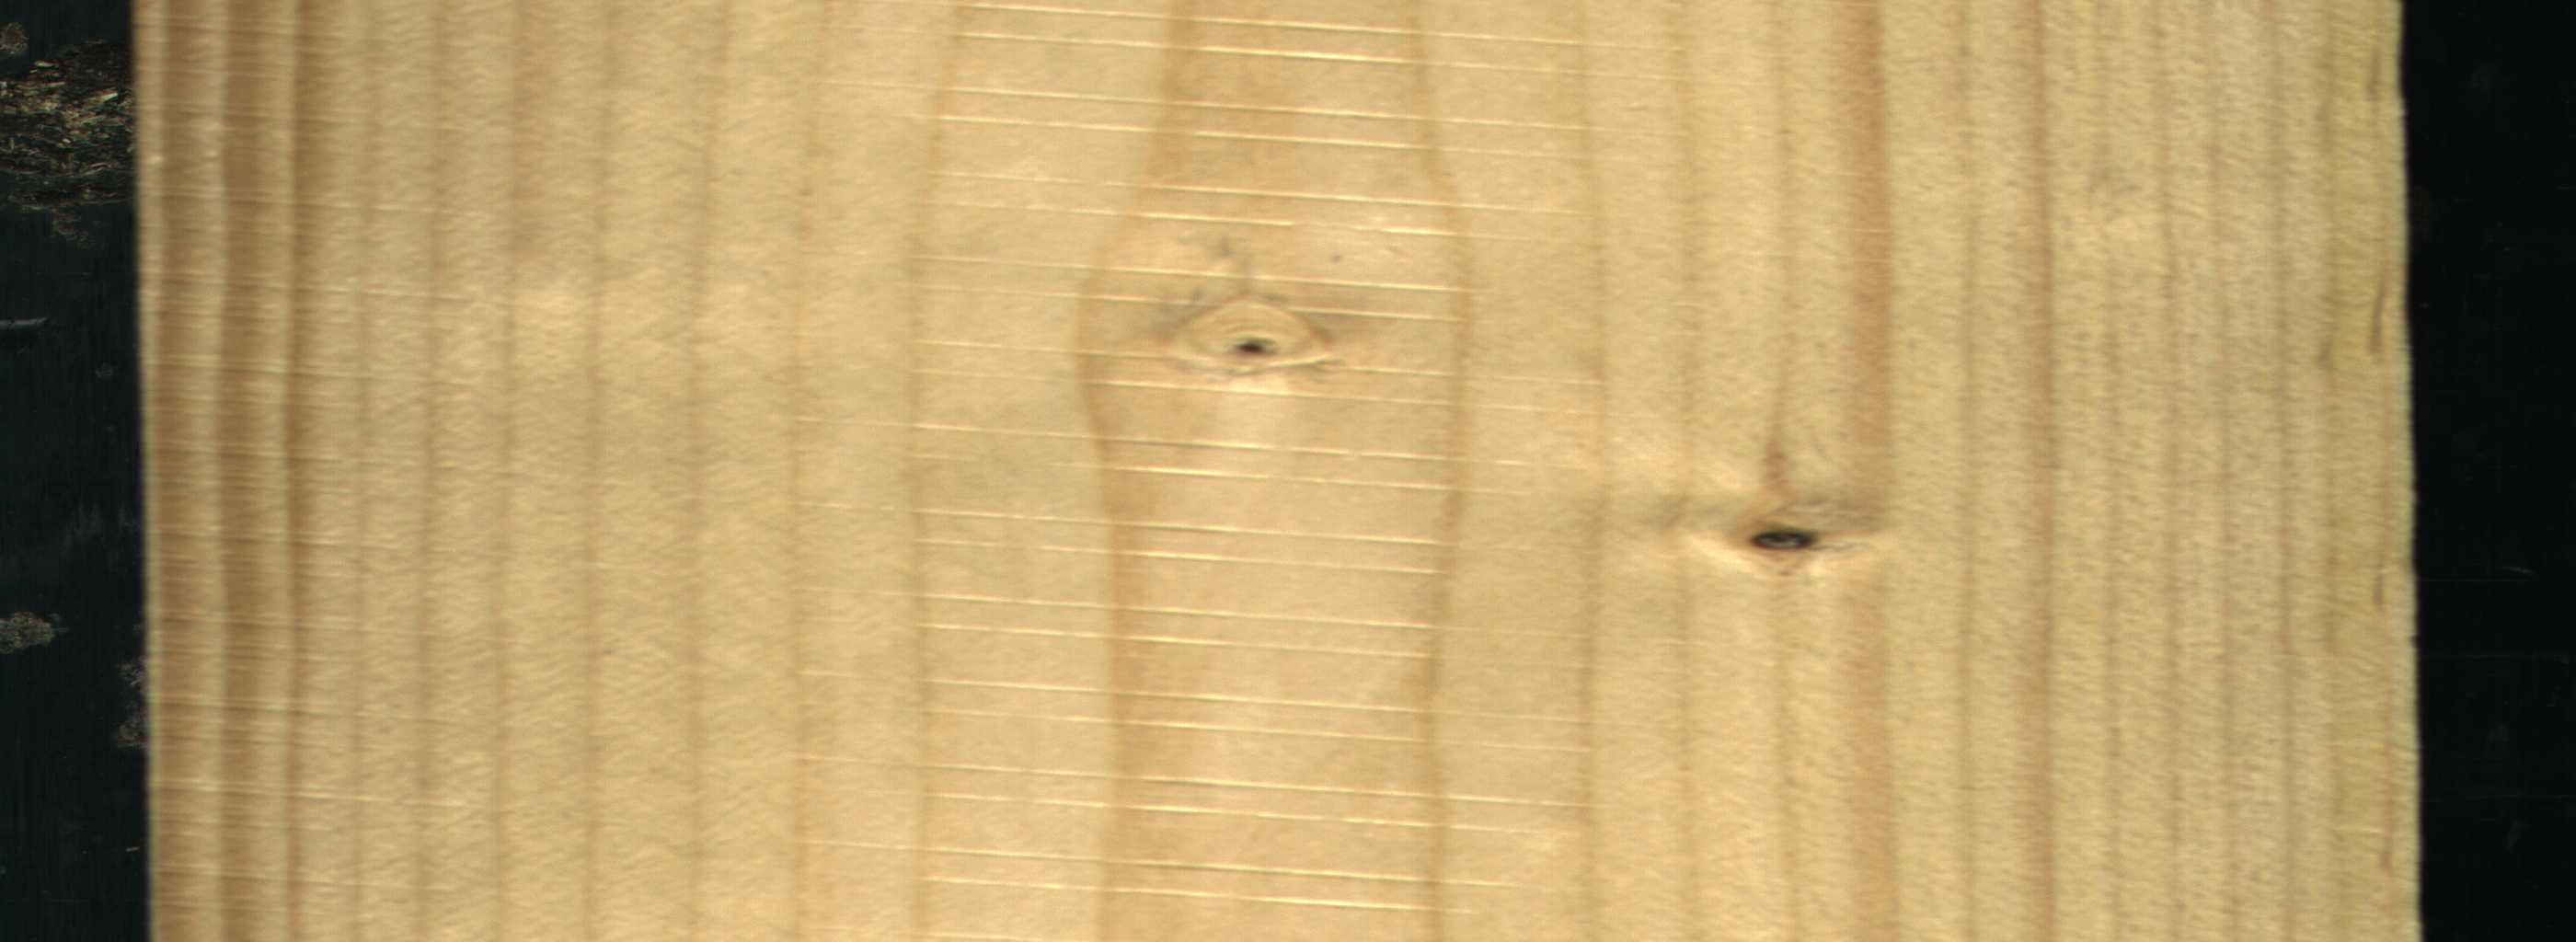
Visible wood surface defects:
Dead_Knot
Live_Knot